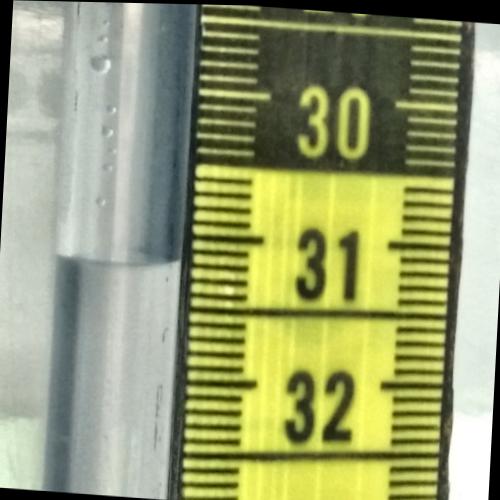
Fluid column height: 31.2 cm